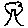
Label: tree